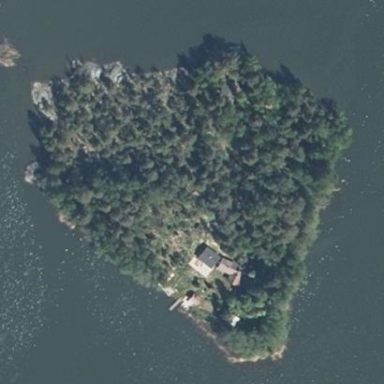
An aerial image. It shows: Islet.